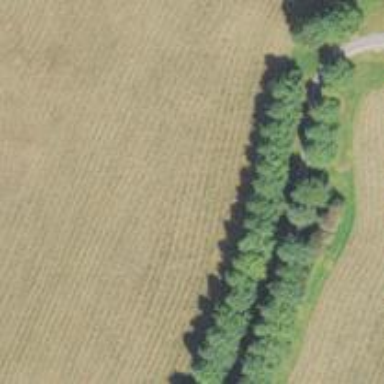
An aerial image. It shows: Row of trees in natural setting.